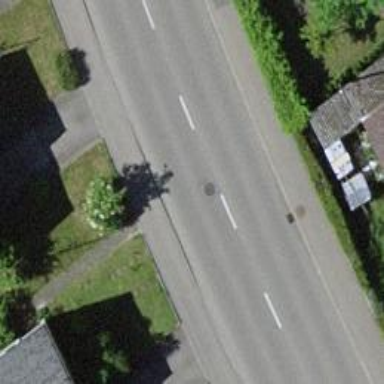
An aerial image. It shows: Public transport stop position.